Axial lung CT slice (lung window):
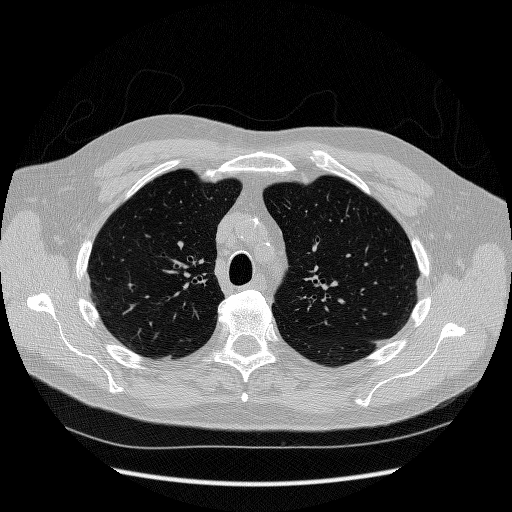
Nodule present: no